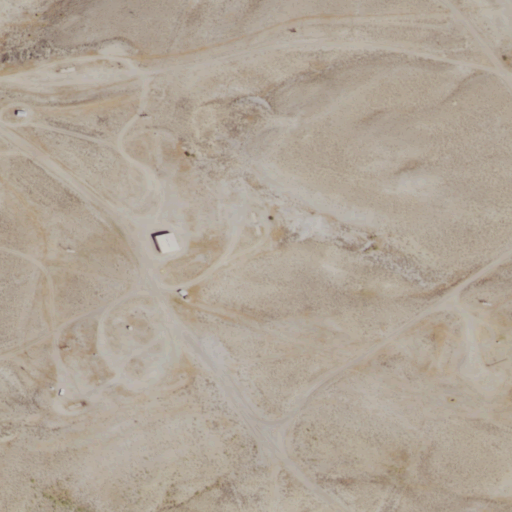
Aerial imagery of mountain in Wyoming named Winkleman Dome containing shrub, grassland, and low intensity development